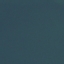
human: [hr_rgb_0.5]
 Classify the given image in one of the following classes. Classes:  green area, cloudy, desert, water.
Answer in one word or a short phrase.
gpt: water